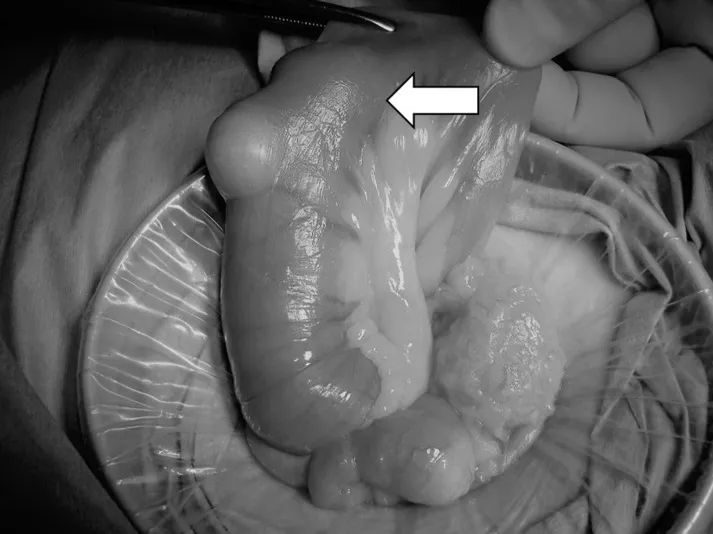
Operation finding showed. The small intestine on the side of the mouth was overlaid with lipoma at the tip (allow).
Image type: medical_photograph (other_medical_photograph)